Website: ulta-beauty
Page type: customer-info-address
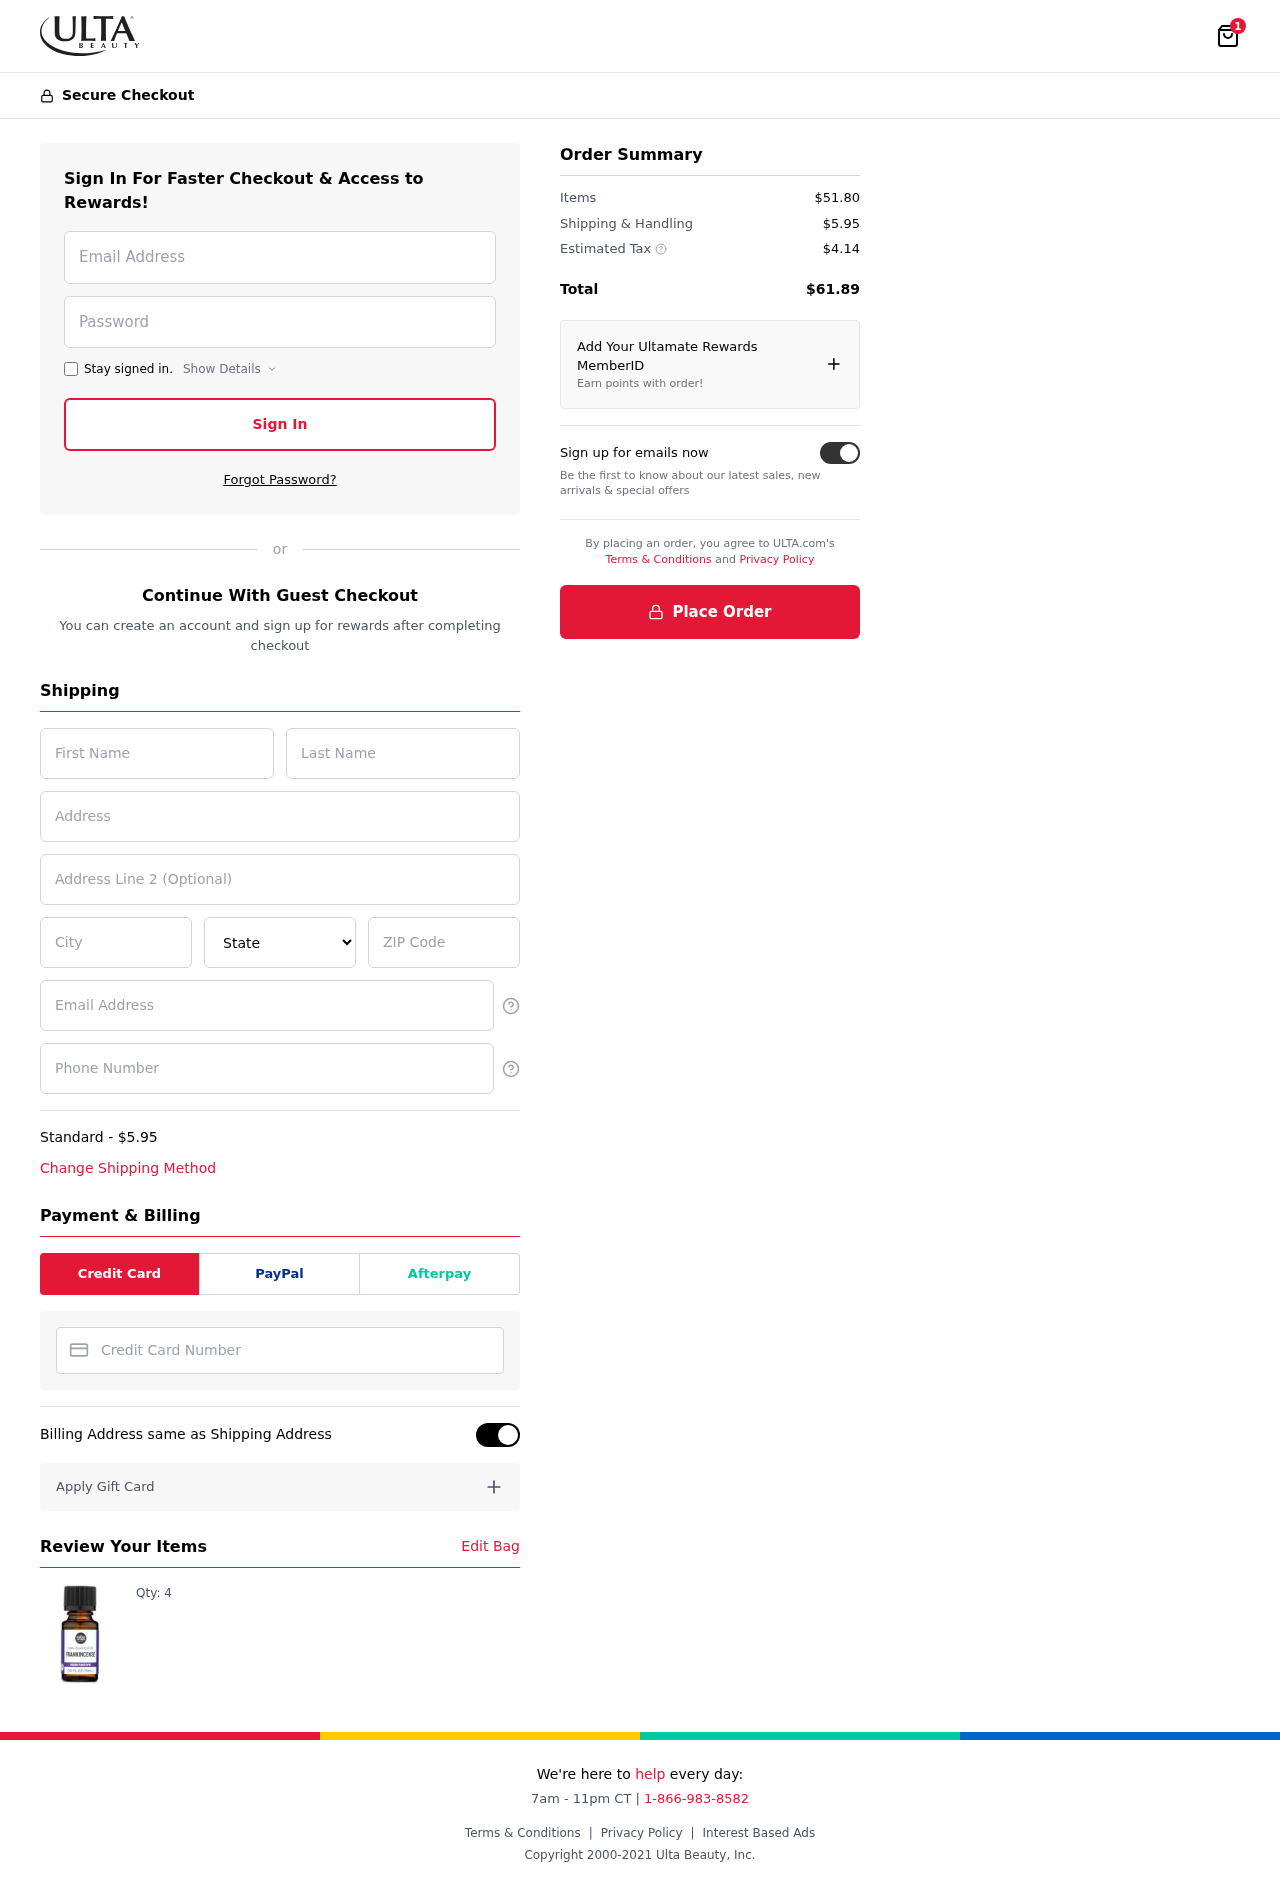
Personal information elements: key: PII_CARD_NUMBER
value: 6511 9891 6108 4366
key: PII_CITY
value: Mercerbury
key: PII_EMAIL
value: kdelgado@gmail.com
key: PII_FIRSTNAME
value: Kathryn
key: PII_LASTNAME
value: Delgado
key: PII_PHONE
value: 6997854032
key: PII_POSTCODE
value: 09628
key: PII_STATE
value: GU
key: PII_STREET
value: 94067 William Isle Apt. 472
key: PII_STREET2
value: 715 Hatfield Summit Apt. 160
Product elements: key: PRODUCT1_QUANTITY
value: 4
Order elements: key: ORDER_NUM_ITEMS
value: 1
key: ORDER_SHIPPING_COST
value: $5.95
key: ORDER_ITEMS_TOTAL
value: $51.80
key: ORDER_SHIPPING_COST2
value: $5.95
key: ORDER_TAX
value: $4.14
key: ORDER_TOTAL
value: $61.89